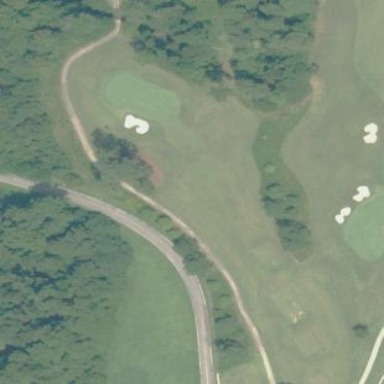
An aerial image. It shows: Golf rough area.